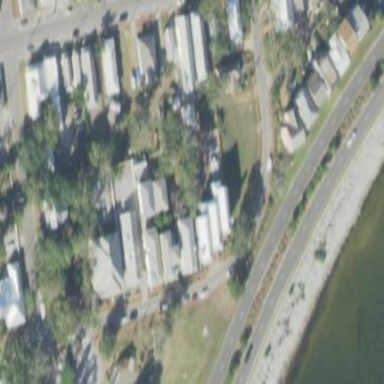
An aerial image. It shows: This residential area consists of single-family homes.